Question: Running with local webdriver my test suite completes in 2.7hrs, Running a remote webdriver with hub/node setup the tests take 21.4hrs.
I'm looking for ways to pin point what is actually the cause of this significant overhead.
- -

- 'INFO - Executing: [find element: By.selector:...'- - 'FindElement''ExecuteScript'
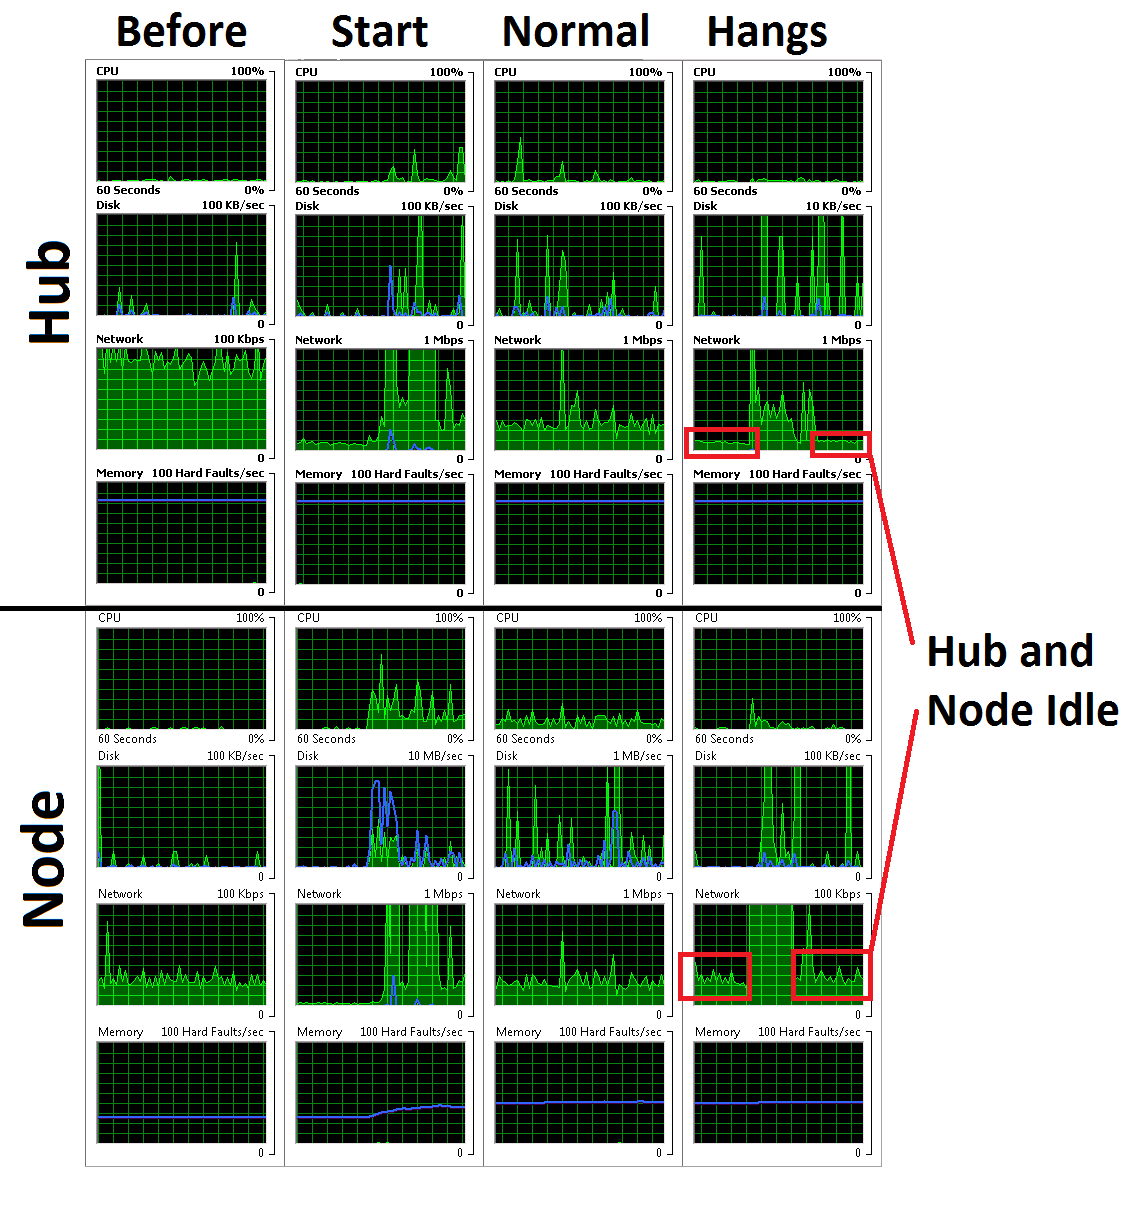
Answer: The issue was due to implicit waits being set, in the remote web driver initialisation (by another developer). Remove it and the behaviour returns to what I was wanting.